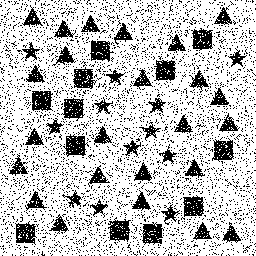
Squares: 12
Triangles: 24
Stars: 12
Total shapes: 48